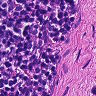
Metastatic tissue present: no